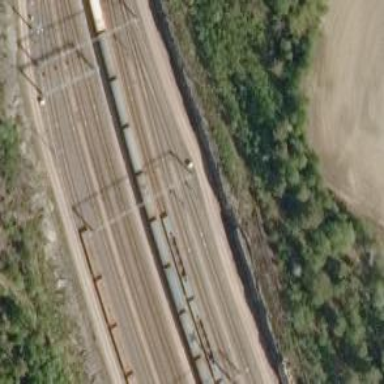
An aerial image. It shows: Railway signal.